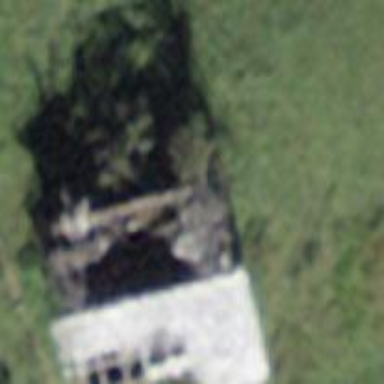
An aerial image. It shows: Barn.